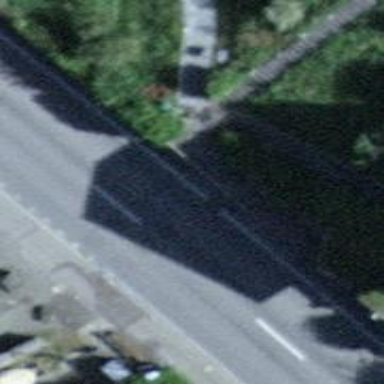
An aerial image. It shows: Bus stop along the road.